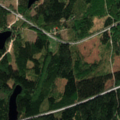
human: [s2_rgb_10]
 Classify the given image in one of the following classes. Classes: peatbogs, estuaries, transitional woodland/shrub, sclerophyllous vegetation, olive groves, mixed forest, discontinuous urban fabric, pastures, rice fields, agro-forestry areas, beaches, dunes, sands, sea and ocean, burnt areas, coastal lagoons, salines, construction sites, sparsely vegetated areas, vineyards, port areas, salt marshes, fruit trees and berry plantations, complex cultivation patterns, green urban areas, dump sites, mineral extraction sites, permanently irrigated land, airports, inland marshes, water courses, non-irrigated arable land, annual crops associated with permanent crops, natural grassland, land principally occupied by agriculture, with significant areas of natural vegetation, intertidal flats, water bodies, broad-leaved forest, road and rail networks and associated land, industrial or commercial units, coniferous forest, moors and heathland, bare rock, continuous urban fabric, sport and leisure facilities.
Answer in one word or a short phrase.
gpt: coniferous forest, mixed forest, water bodies